Question: I have the following code that should check if all the properties of class are null. I tried the code below but it didn't work. Why?

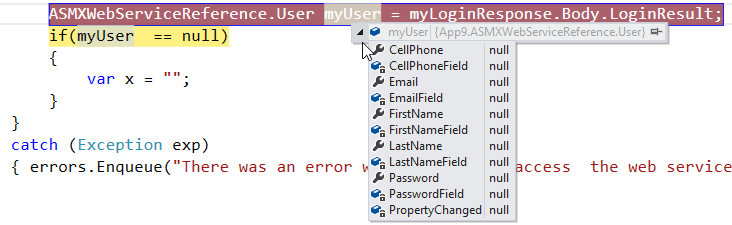
Answer: You could make a property 'IsInitialized', that does this internally:
'''
public bool IsInitialized
{
get
{
return this.CellPhone == null && this.Email == null && ...;
}
}
'''
Then just check the property 'IsInitialized':
'''
if (myUser == null || myUser.IsInitialized)
{ ... }
'''
Another option is the use of reflection to walk over and check all properties, but it seems overkill to me. Also, this gives you the freedom to deviate from the original design (when you choose all properties, except one should be null for example).